Field crop: maize
Growth stage: 2
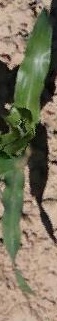
Species: maize